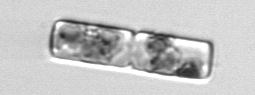
Label: Guinardia_delicatula